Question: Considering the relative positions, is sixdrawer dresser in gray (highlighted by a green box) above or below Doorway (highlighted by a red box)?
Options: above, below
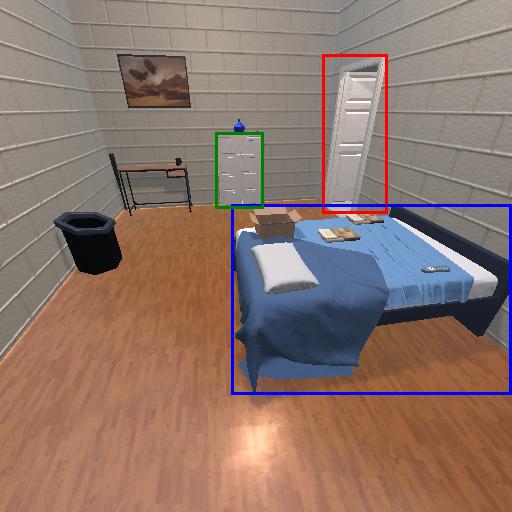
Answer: above